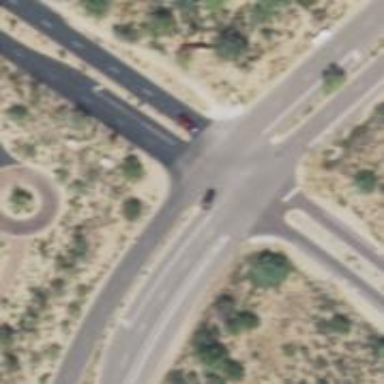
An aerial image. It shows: Solid stop line on the road.